Field crop: maize
Growth stage: 2
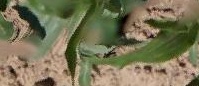
Species: maize